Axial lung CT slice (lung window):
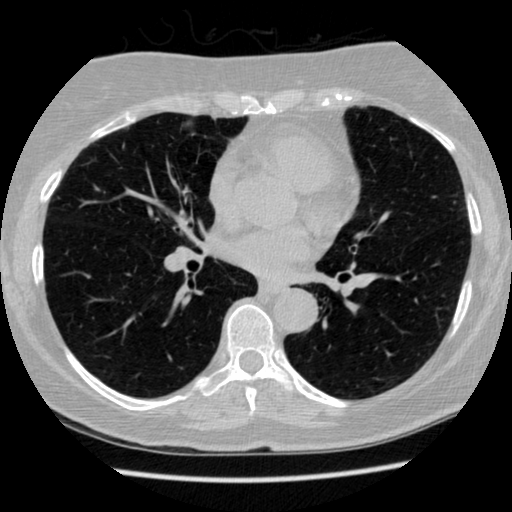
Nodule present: no